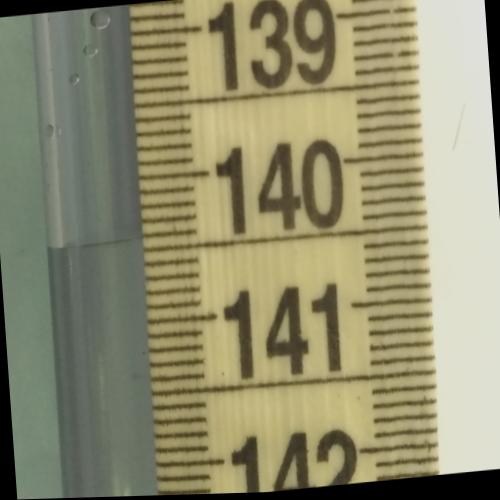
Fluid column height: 140.4 cm